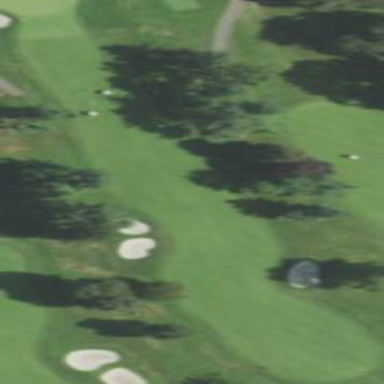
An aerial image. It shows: Grassy area designated as golf fairway.